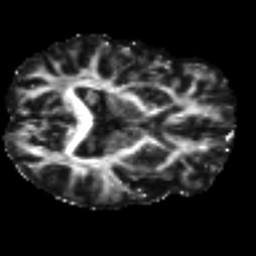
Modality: FA
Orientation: axial
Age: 49
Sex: male
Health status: healthy
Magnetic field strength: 3 T
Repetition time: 8.4 s
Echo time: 0.0926 s